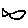
Label: fish